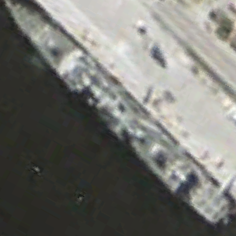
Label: cruiser